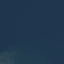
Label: SeaLake